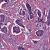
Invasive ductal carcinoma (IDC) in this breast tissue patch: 1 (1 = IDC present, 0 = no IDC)